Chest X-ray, PA view. Patient: 43 years old, sex F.
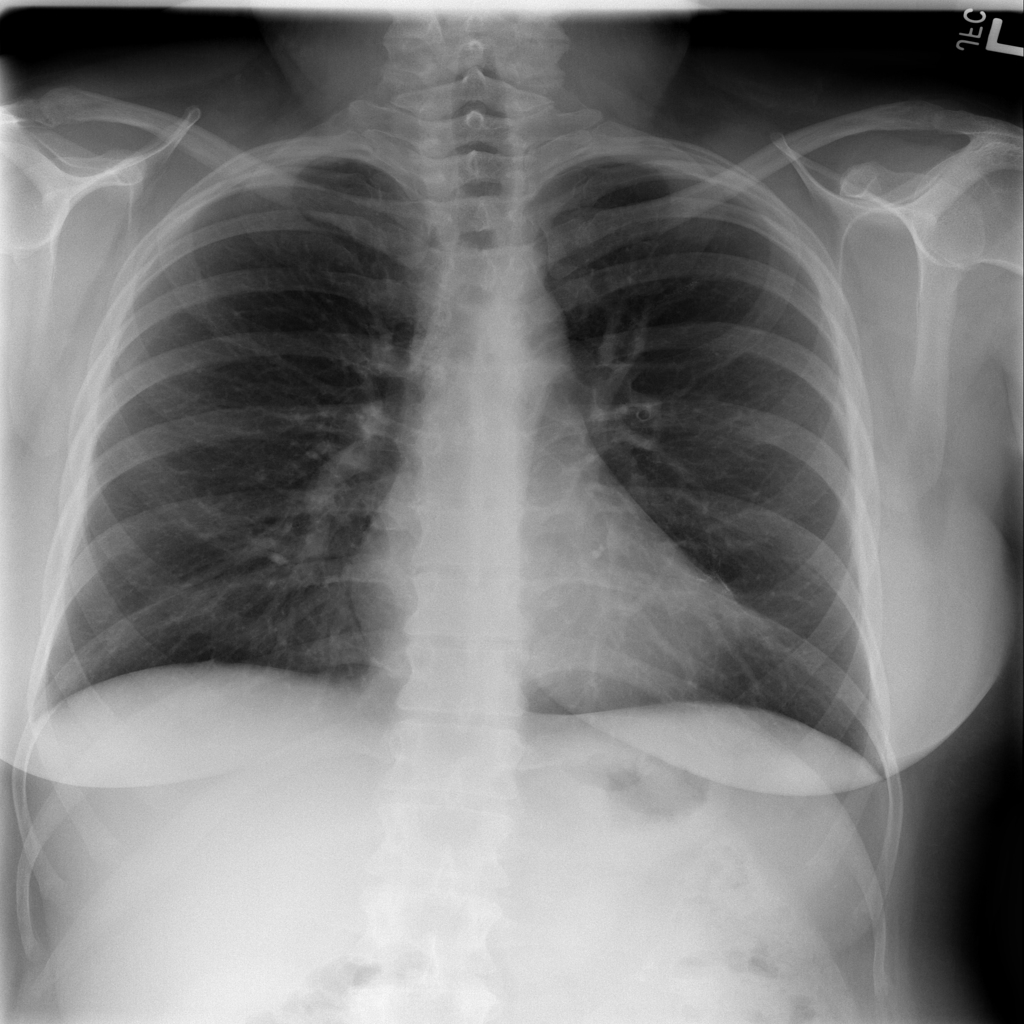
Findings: No Finding